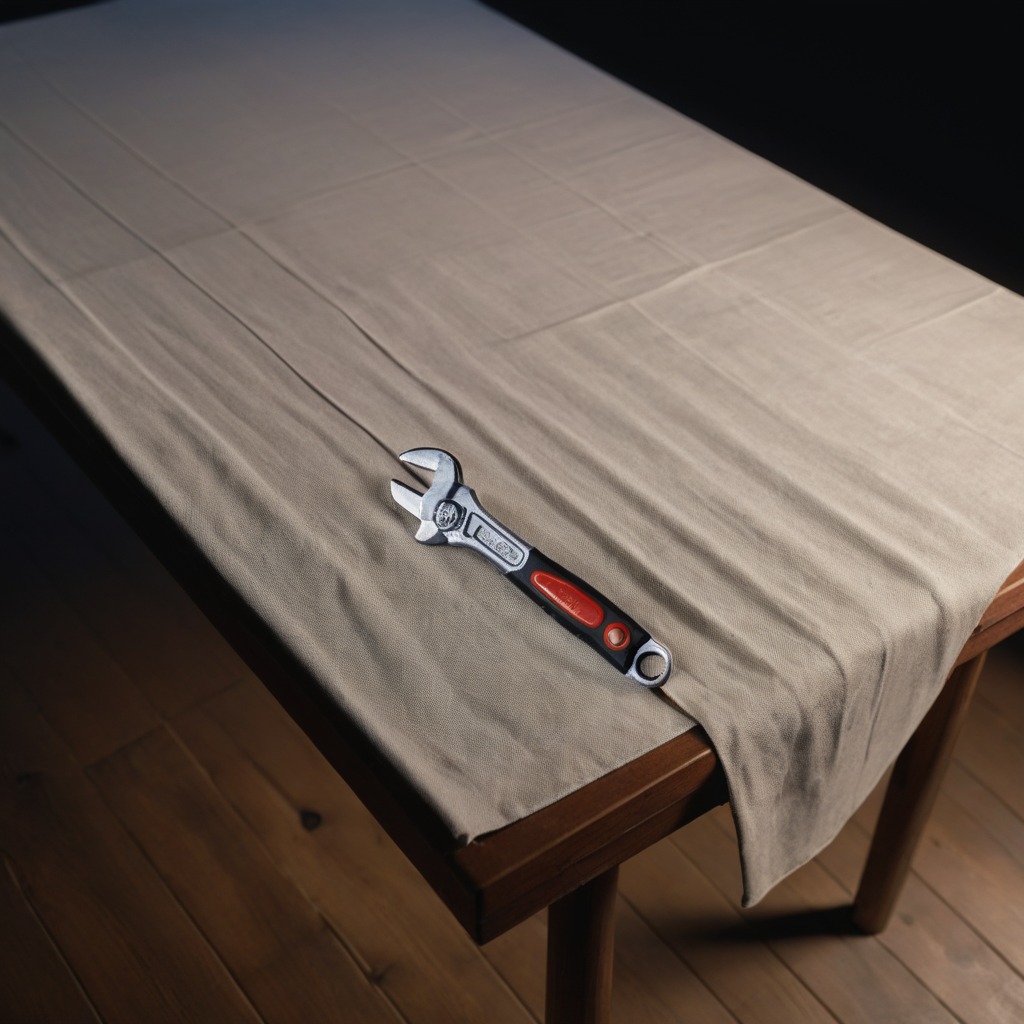
A wrench lying on a wooden table inside a workshop at night.